Interaction volume radius: 10 \u00c5
Interaction volume height: 25 \u00c5
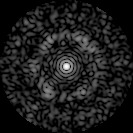
Disorder parameter: 0.7762